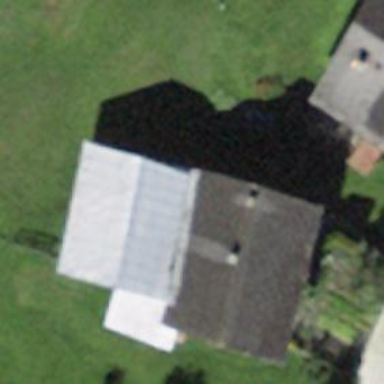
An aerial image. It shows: Shed building.